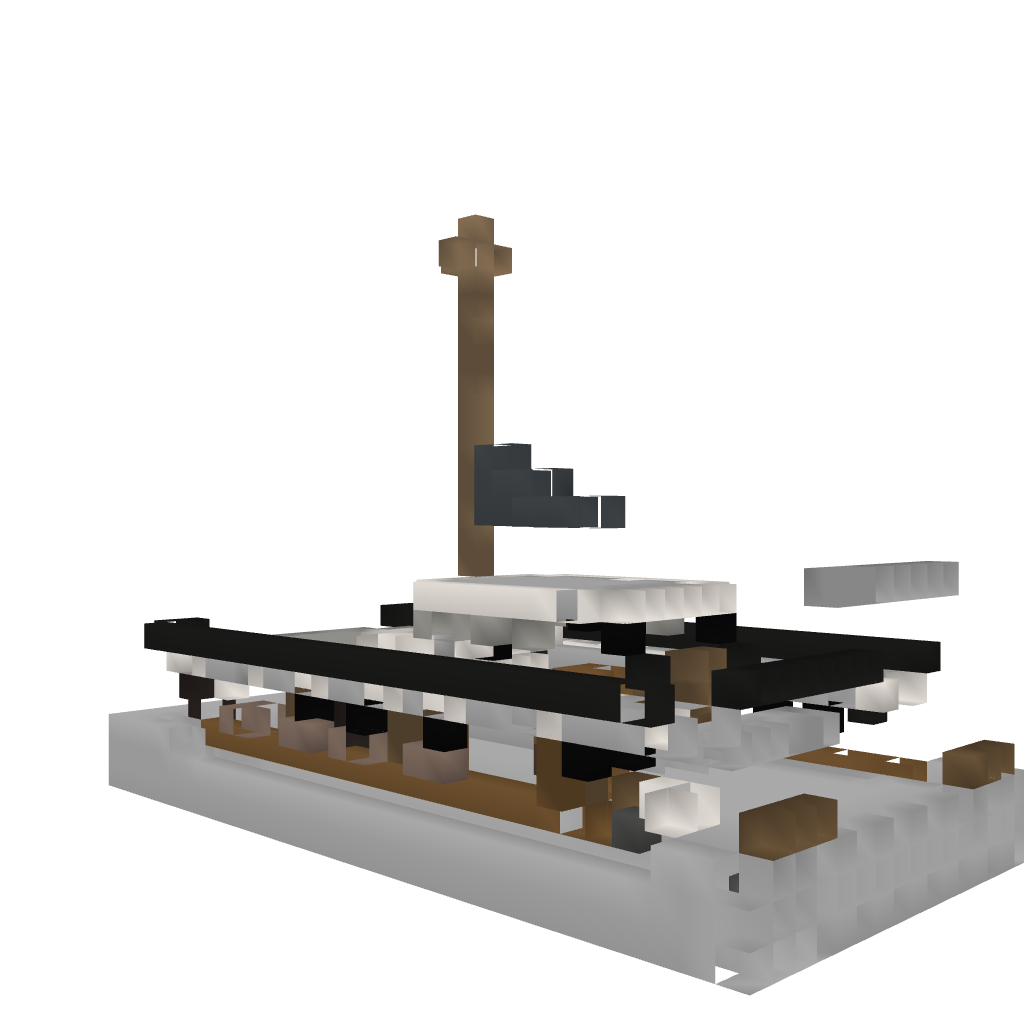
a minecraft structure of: Catameran 2